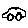
Label: car